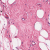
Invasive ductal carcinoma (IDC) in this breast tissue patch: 0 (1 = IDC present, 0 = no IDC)